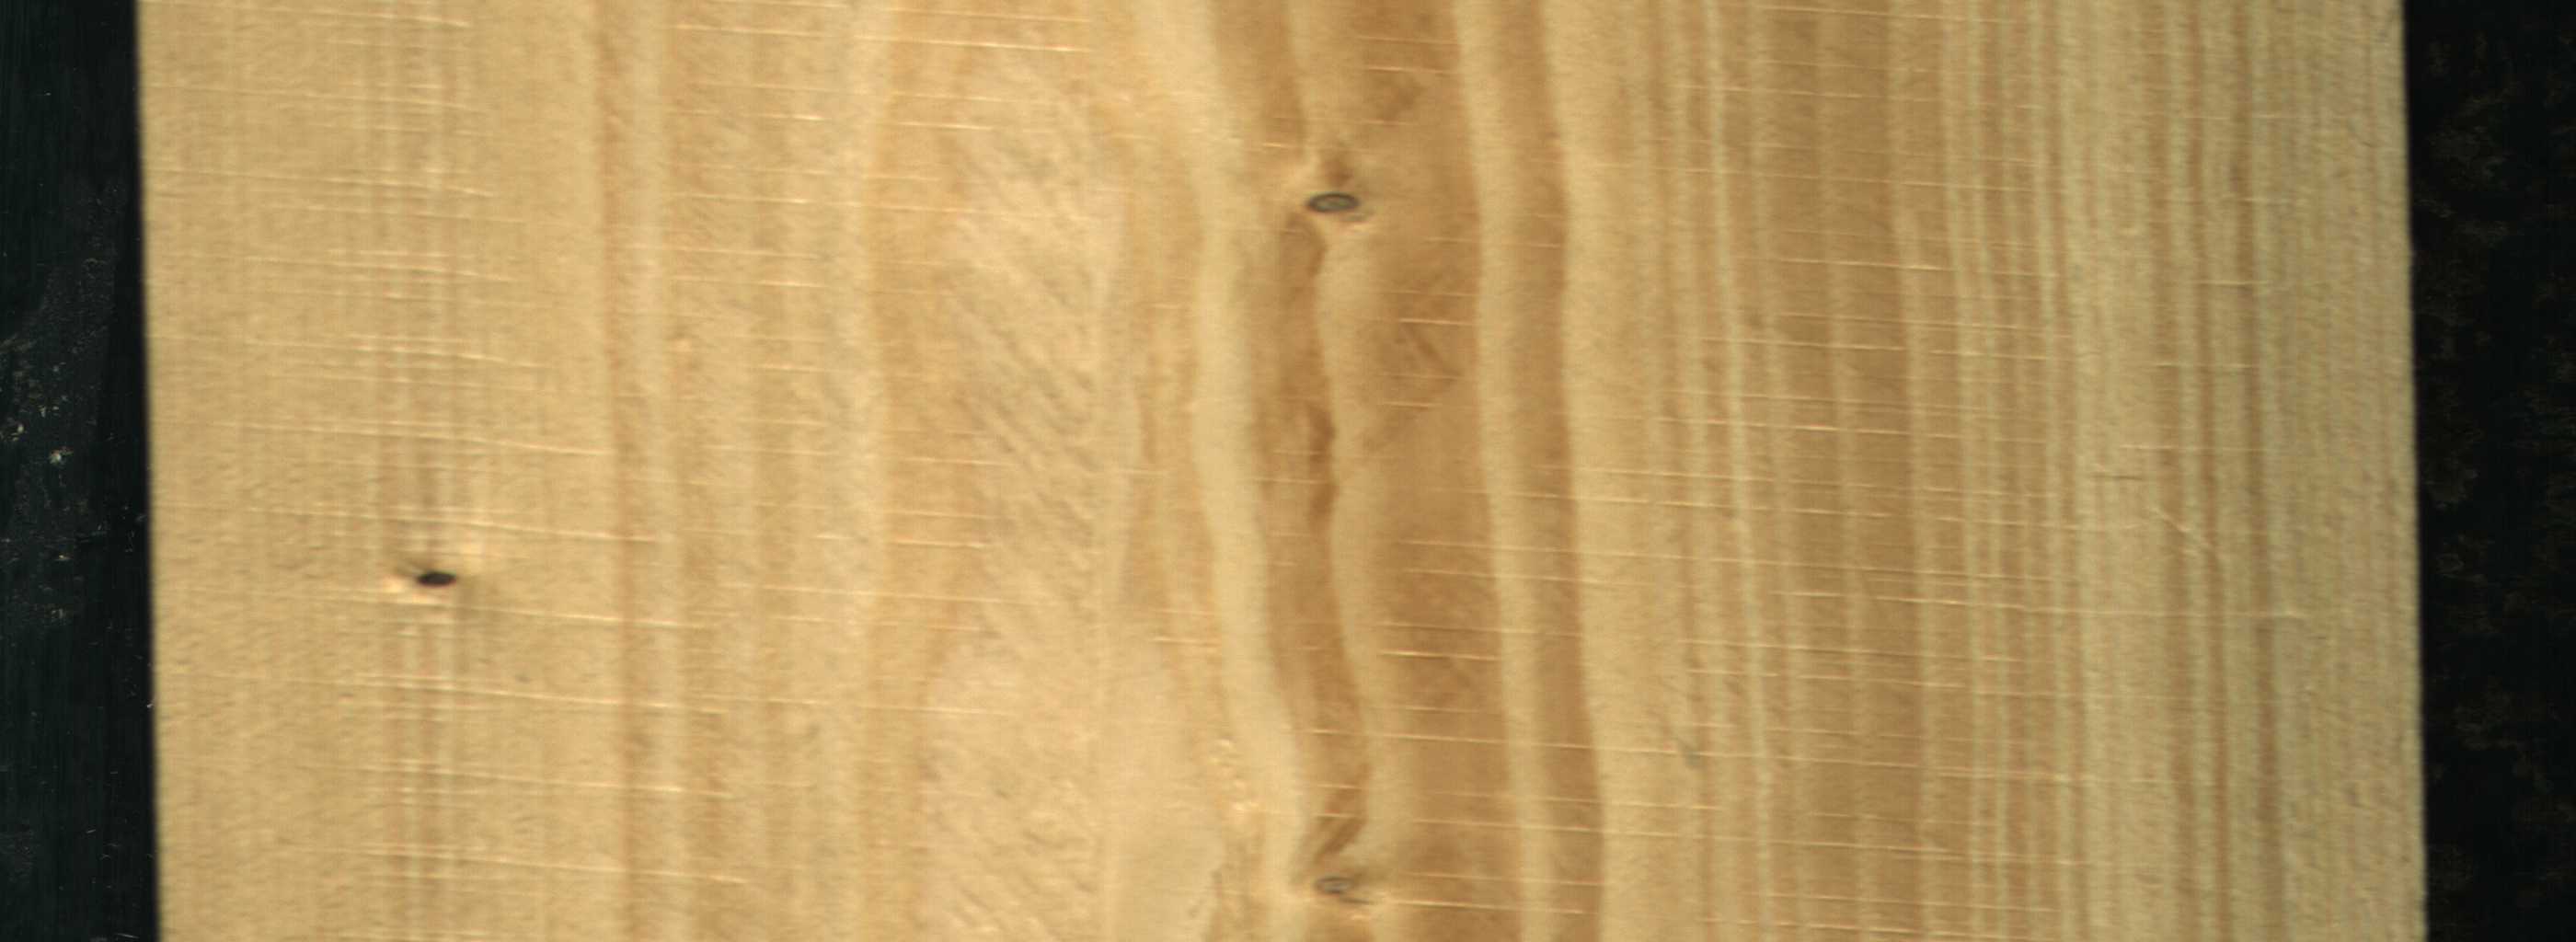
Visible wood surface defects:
Dead_Knot
Live_Knot